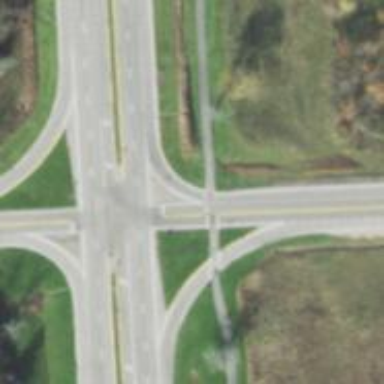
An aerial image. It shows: Uncontrolled road crossing with lines markings.